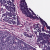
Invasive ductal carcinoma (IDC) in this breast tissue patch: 0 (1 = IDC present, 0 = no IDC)